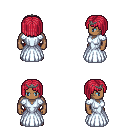
a pixel art fantasy rpg character, male body template, human, dark skin, underdress, red pants, ruby red pageboy hairstyle, iron tiara, ghillies, four views (front, back, left, right), 2x2 character sprite sheet, small pixel art, hard edges, no anti-aliasing